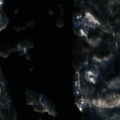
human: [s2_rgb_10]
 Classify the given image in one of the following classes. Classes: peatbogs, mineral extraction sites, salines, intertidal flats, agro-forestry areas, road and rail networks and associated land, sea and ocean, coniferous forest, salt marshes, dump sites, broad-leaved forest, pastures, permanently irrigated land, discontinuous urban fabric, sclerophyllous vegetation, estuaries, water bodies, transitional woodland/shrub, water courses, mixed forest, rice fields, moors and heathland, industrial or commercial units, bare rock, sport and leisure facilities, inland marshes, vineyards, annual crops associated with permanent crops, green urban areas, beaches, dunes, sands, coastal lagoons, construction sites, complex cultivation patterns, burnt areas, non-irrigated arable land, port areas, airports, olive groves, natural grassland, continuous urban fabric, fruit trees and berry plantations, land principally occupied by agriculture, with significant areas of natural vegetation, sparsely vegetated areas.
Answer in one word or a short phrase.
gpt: coniferous forest, mixed forest, transitional woodland/shrub, water bodies